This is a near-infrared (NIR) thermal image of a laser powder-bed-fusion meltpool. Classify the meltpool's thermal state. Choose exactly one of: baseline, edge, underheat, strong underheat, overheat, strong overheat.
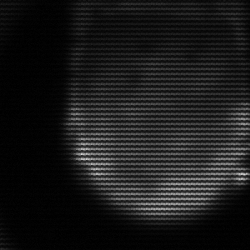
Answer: edge